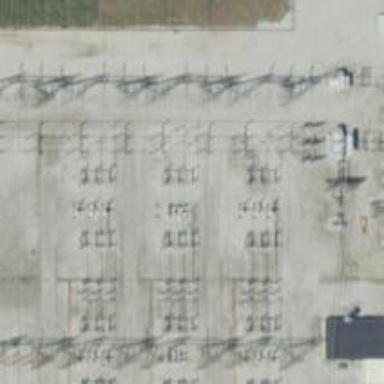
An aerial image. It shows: Switch for power supply.